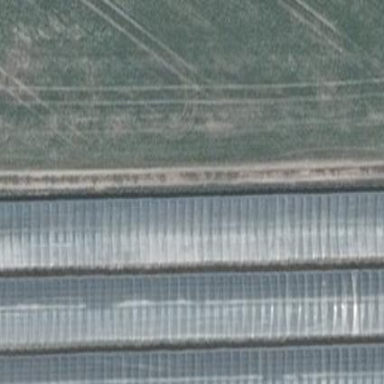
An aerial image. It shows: Greenhouse.